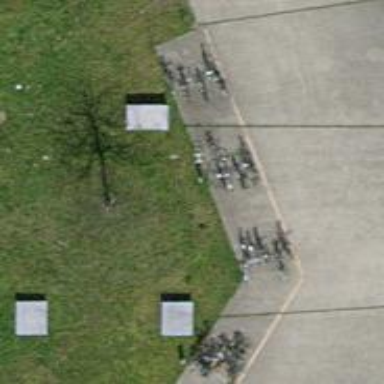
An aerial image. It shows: Bicycle parking area with wall loops.